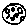
Label: moon